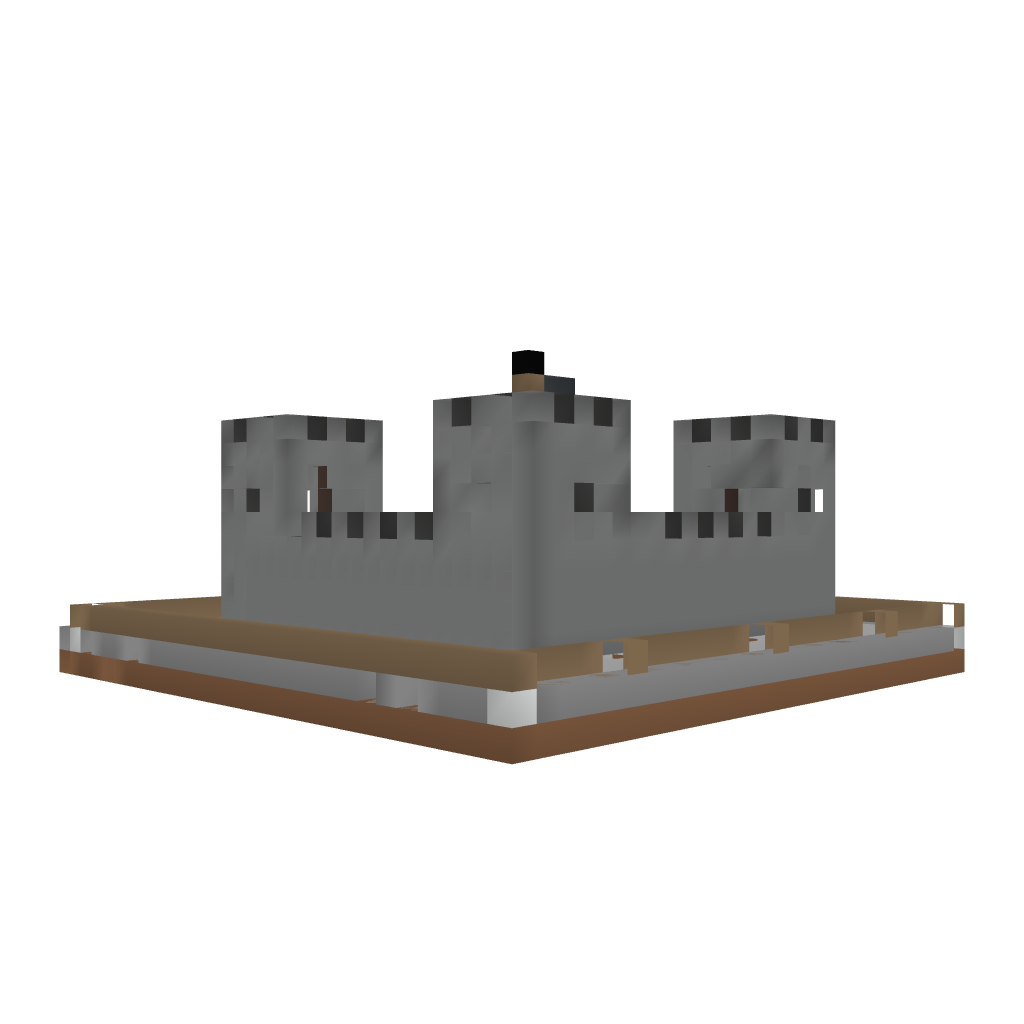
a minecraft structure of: Small Medieval Castle